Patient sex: F
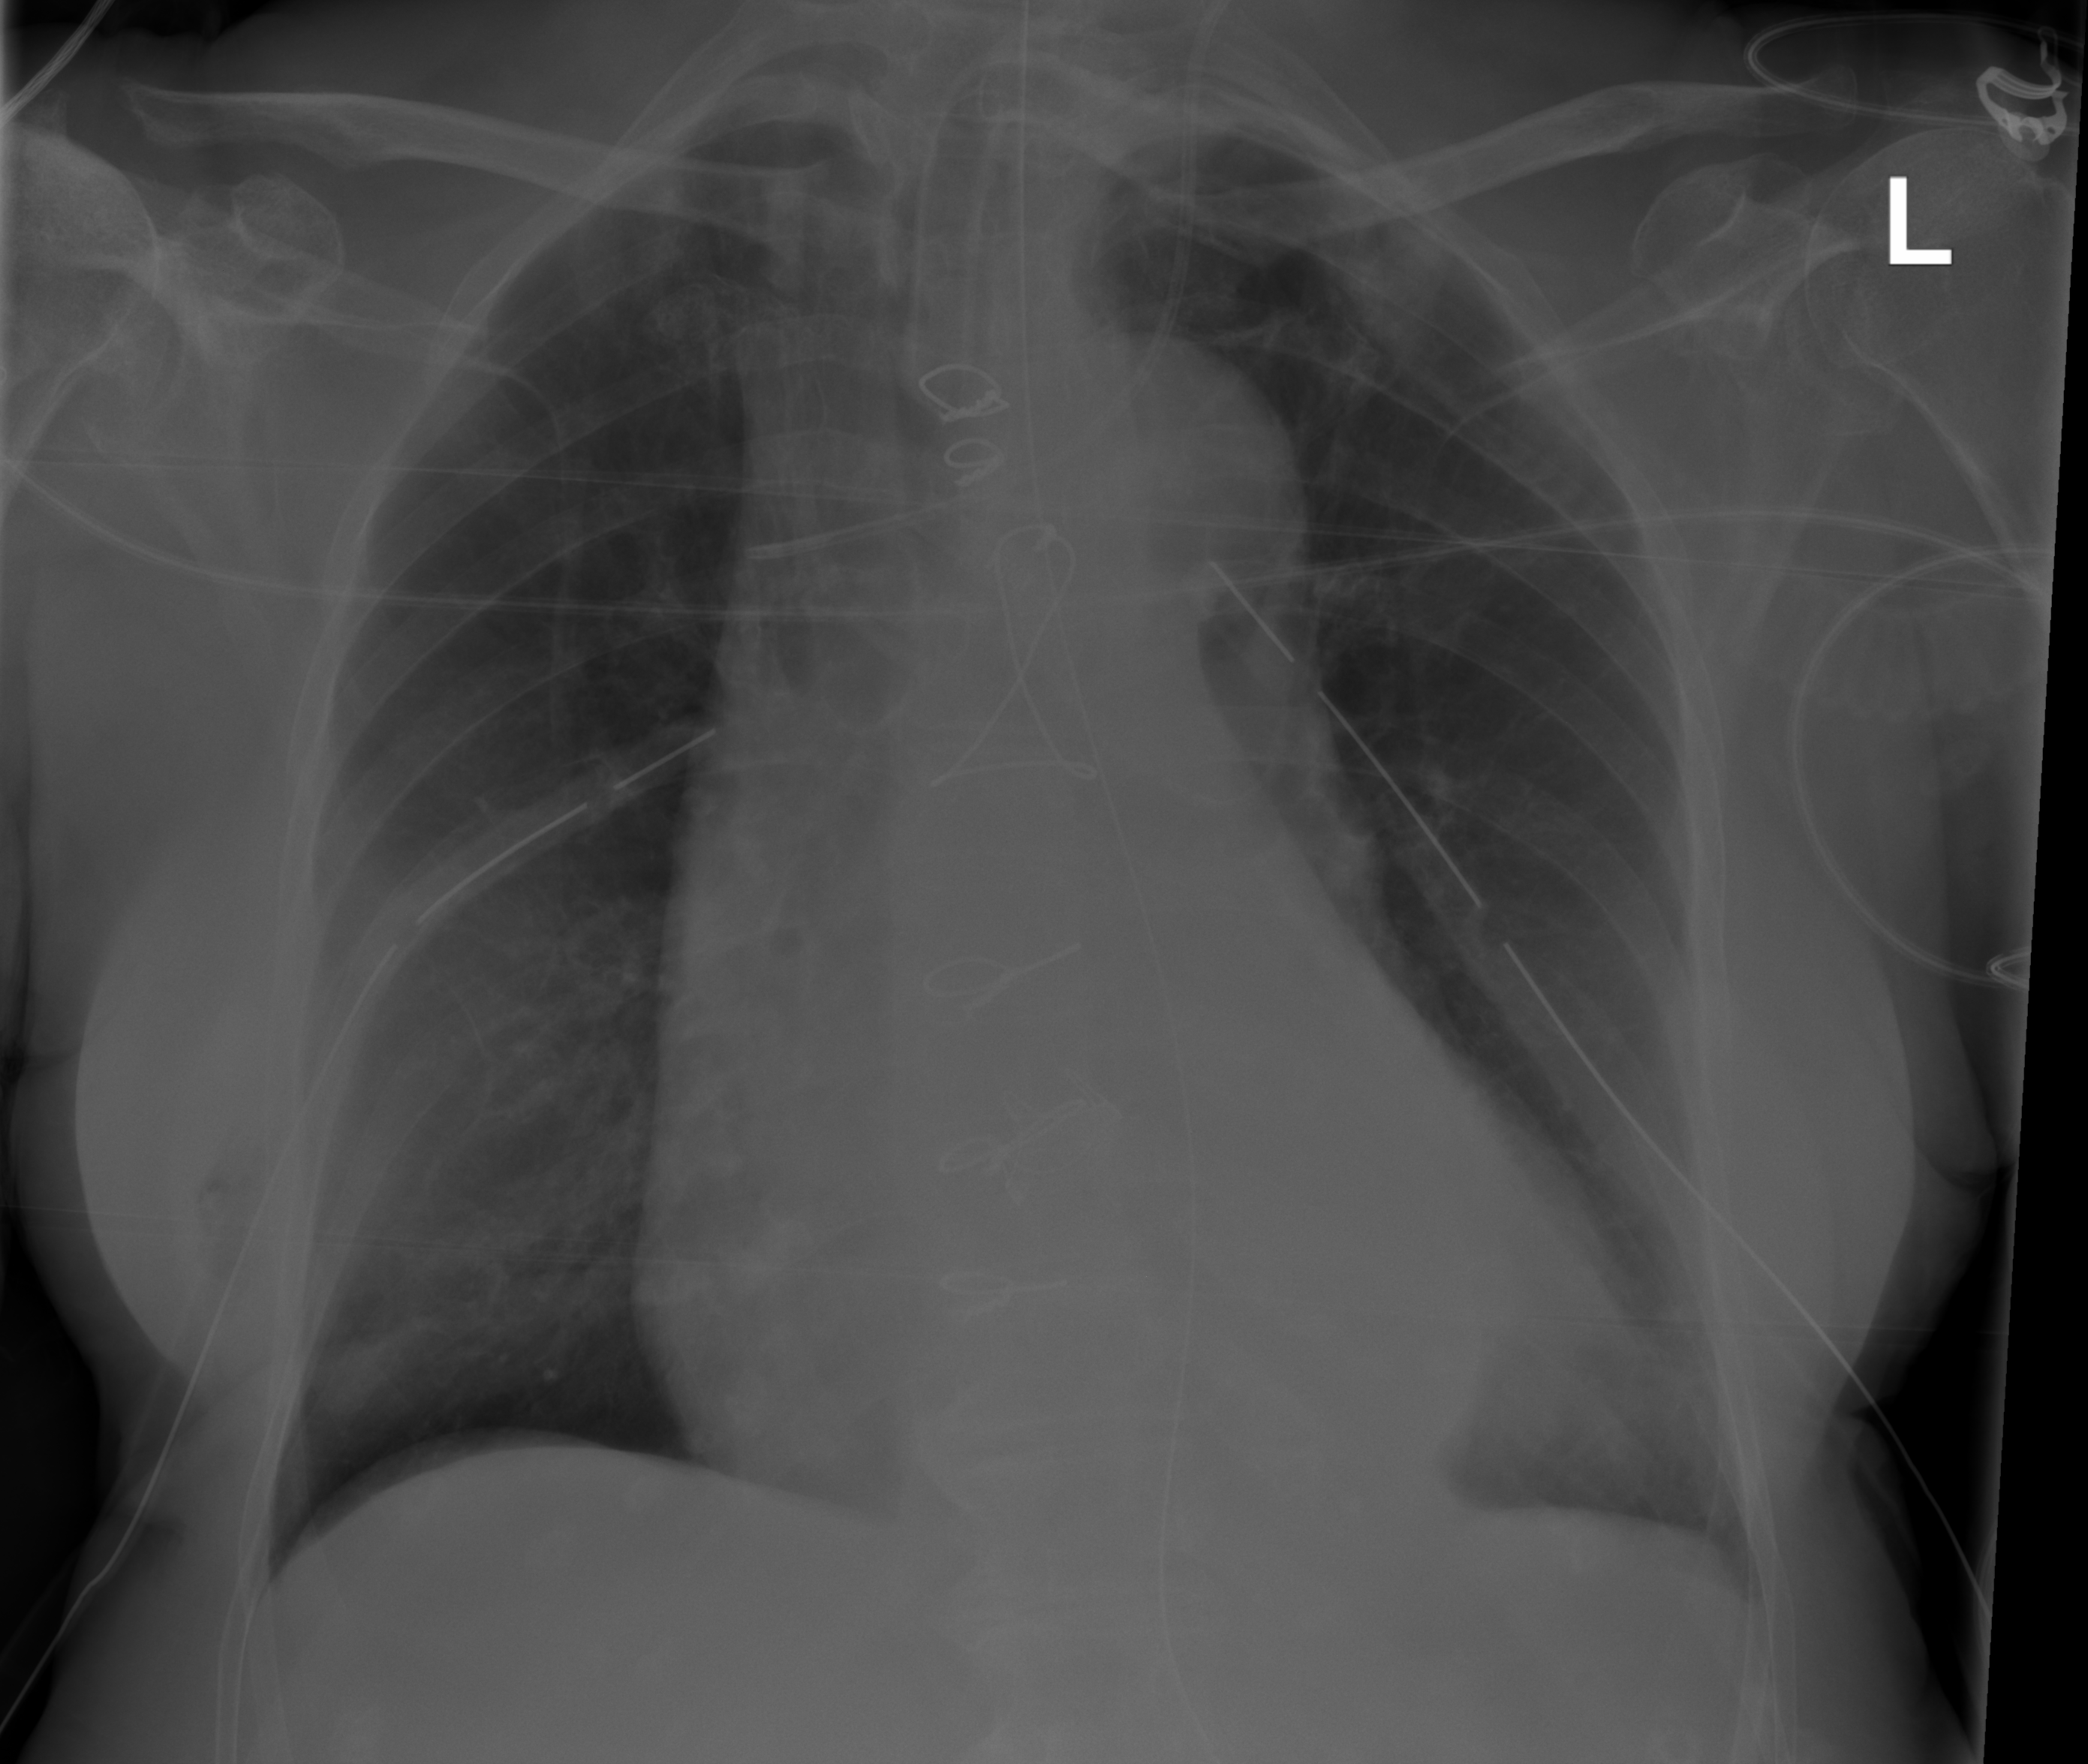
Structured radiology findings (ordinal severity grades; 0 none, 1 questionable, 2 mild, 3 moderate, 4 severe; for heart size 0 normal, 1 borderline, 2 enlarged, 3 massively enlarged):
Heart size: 2
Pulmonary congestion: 0
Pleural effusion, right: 0
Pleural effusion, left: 1
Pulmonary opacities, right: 0
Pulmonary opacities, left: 0
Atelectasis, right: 0
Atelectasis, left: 0